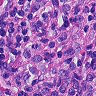
Metastatic tissue present: no